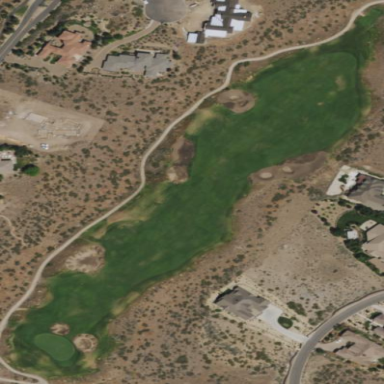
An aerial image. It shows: Rough area on grassy golf course.